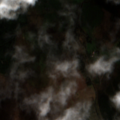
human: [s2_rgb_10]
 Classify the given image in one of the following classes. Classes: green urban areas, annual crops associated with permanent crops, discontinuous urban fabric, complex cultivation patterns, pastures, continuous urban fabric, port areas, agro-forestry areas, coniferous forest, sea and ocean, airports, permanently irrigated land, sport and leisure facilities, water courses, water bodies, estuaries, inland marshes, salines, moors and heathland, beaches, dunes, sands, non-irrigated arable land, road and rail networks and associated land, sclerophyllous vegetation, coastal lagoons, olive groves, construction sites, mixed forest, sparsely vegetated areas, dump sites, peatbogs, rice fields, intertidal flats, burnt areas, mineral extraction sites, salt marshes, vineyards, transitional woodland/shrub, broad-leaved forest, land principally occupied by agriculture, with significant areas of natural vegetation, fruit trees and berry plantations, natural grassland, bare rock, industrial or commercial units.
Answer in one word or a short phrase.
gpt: land principally occupied by agriculture, with significant areas of natural vegetation, coniferous forest, natural grassland, moors and heathland, transitional woodland/shrub, peatbogs